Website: macys
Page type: cart
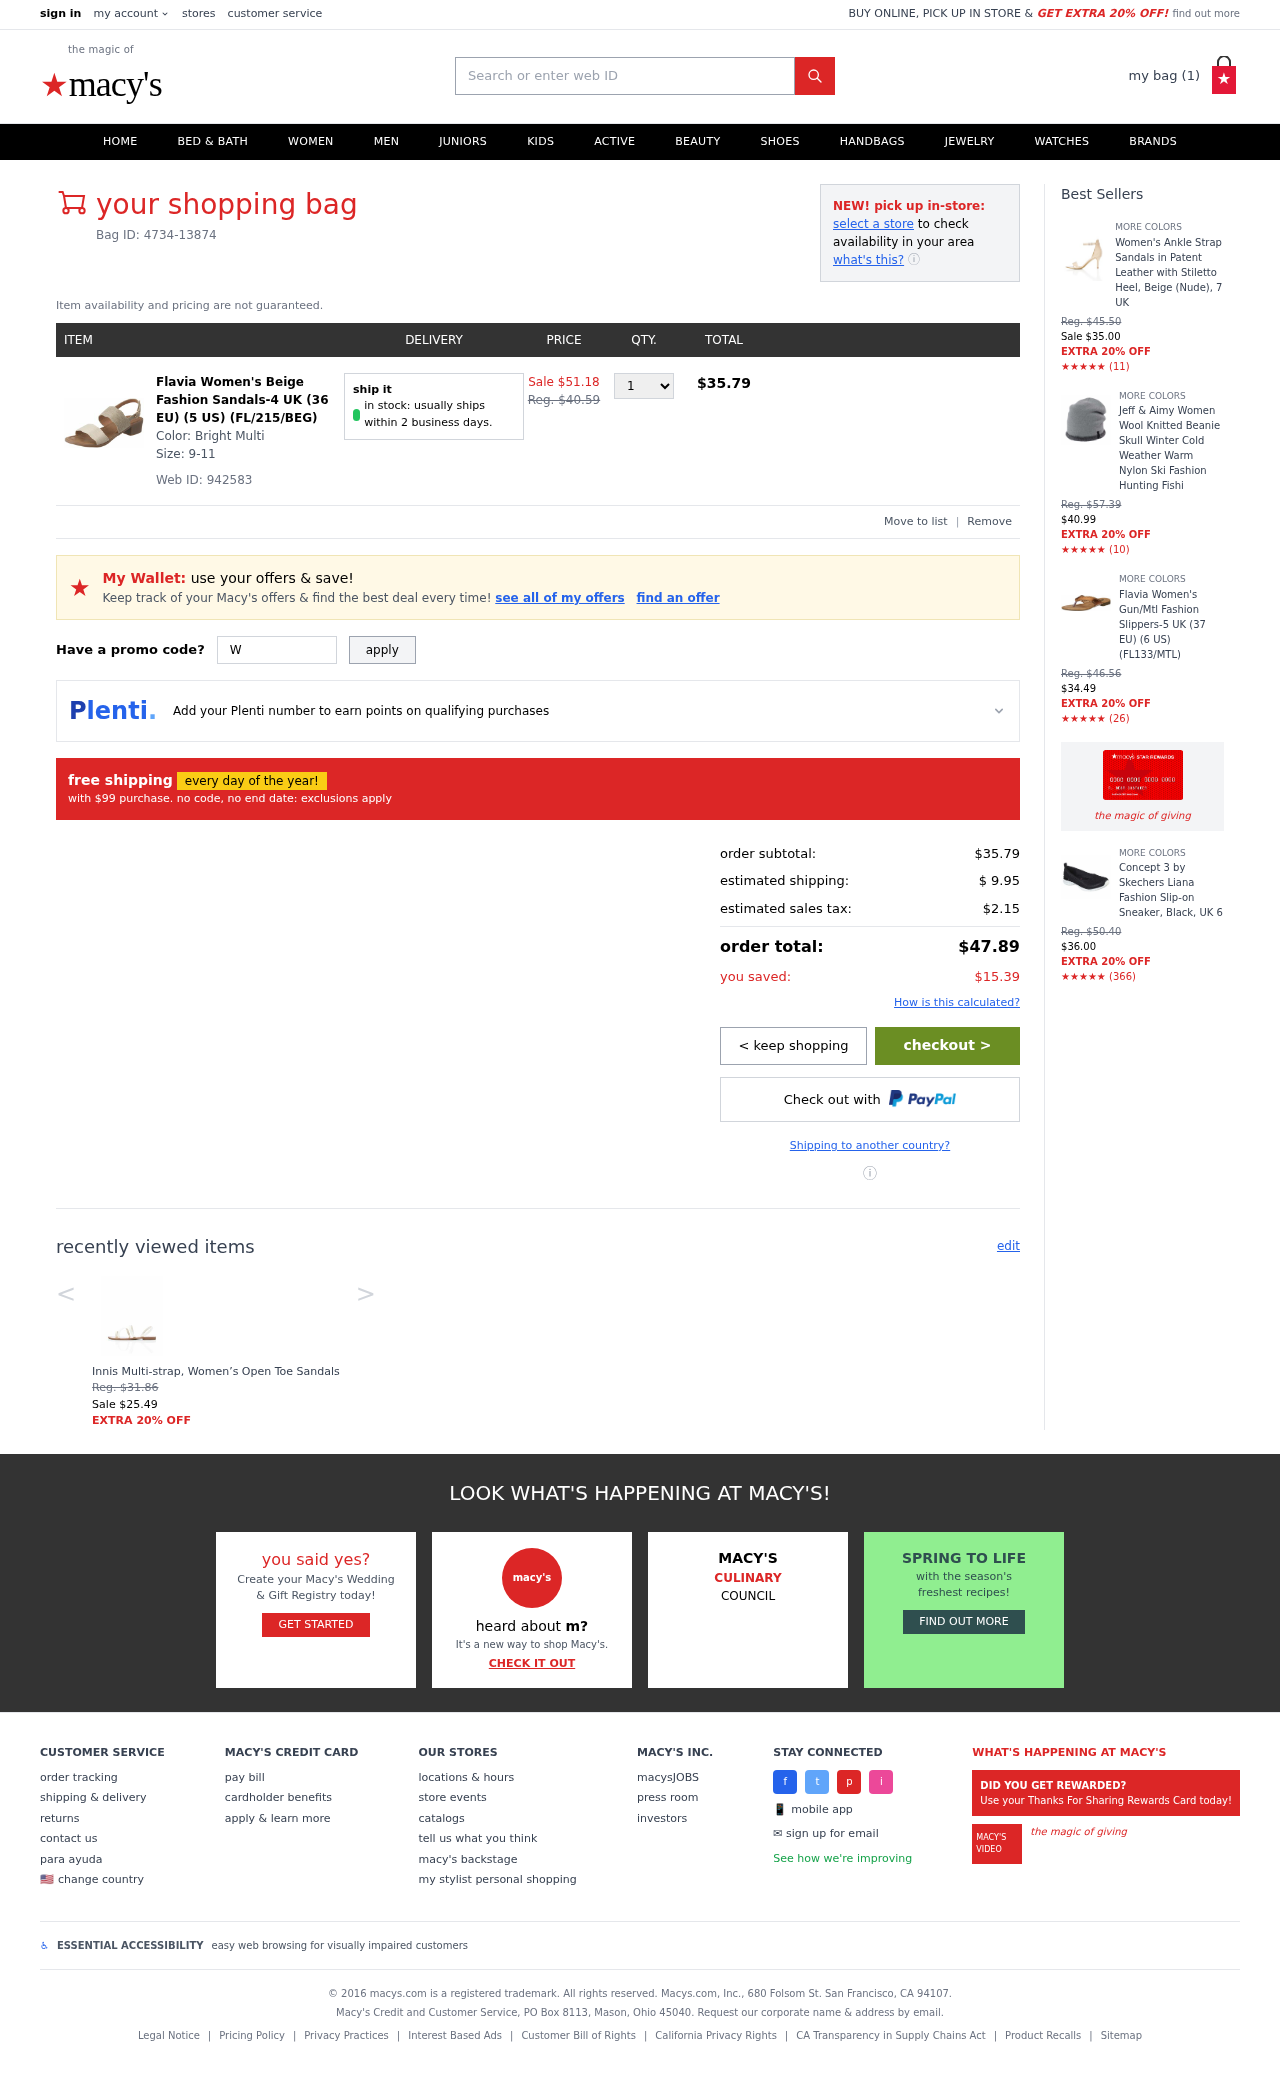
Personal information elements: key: PII_PROMO_CODE
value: WINTER76
Product elements: key: PRODUCT1_NAME
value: Flavia Women's Beige Fashion Sandals-4 UK (36 EU) (5 US) (FL/215/BEG)
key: PRODUCT1_PRICE
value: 35.79
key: PRODUCT1_QUANTITY
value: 1
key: PRODUCT2_NAME
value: Innis Multi-strap, Women’s Open Toe Sandals
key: PRODUCT2_PRICE
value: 25.49
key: PRODUCT3_NAME
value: Women's Ankle Strap Sandals in Patent Leather with Stiletto Heel, Beige (Nude), 7 UK
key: PRODUCT3_NUM_RATINGS
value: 11
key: PRODUCT3_PRICE
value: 35
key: PRODUCT4_NAME
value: Jeff & Aimy Women Wool Knitted Beanie Skull Winter Cold Weather Warm Nylon Ski Fashion Hunting Fishi
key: PRODUCT4_NUM_RATINGS
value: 10
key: PRODUCT4_PRICE
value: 40.99
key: PRODUCT5_NAME
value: Flavia Women's Gun/Mtl Fashion Slippers-5 UK (37 EU) (6 US) (FL133/MTL)
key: PRODUCT5_NUM_RATINGS
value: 26
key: PRODUCT5_PRICE
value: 34.49
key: PRODUCT6_NAME
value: Concept 3 by Skechers Liana Fashion Slip-on Sneaker, Black, UK 6
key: PRODUCT6_NUM_RATINGS
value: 366
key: PRODUCT6_PRICE
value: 36
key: PRODUCT1_ORIGINAL_PRICE
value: Sale $51.18
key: PRODUCT1_TOTAL
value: $35.79
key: PRODUCT2_ORIGINAL_PRICE
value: Reg. $31.86
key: PRODUCT3_ORIGINAL_PRICE
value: Reg. $45.50
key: PRODUCT3_RATING
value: ★★★★★
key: PRODUCT4_ORIGINAL_PRICE
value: Reg. $57.39
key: PRODUCT4_RATING
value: ★★★★★
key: PRODUCT5_ORIGINAL_PRICE
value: Reg. $46.56
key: PRODUCT5_RATING
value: ★★★★★
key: PRODUCT6_ORIGINAL_PRICE
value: Reg. $50.40
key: PRODUCT6_RATING
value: ★★★★★
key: PRODUCT_WEB_ID
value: Web ID: 942583
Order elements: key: ORDER_NUM_ITEMS
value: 1
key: ORDER_BAG_ID
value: Bag ID: 4734-13874
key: ORDER_SUBTOTAL
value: $35.79
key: ORDER_SHIPPING_COST
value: $ 9.95
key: ORDER_TAX
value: $2.15
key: ORDER_TOTAL
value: $47.89
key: ORDER_SAVINGS
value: $15.39
Search elements: key: HEADER_SEARCH
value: Search or enter web ID